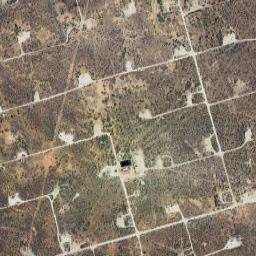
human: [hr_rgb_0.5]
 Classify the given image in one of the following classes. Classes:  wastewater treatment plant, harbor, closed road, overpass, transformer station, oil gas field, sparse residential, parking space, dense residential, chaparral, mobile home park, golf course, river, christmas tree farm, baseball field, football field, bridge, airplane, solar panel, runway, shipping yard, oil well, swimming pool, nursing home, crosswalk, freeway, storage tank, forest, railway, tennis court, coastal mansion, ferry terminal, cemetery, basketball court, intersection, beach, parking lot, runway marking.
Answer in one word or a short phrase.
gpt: oil gas field